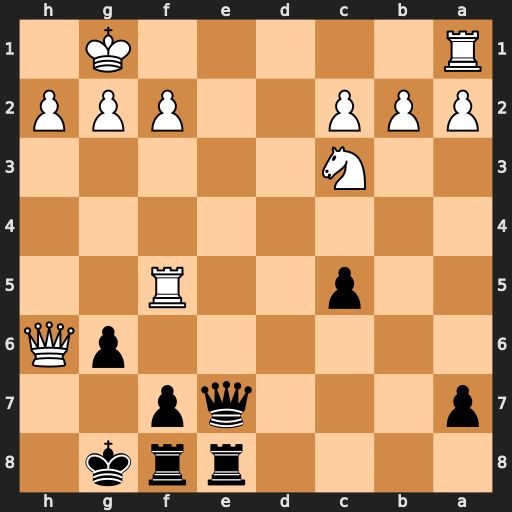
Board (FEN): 4rrk1/p3qp2/6pQ/2p2R2/8/2N5/PPP2PPP/R5K1
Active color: b
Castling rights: -
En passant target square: -
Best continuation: Qe1+ Rxe1 Rxe1#